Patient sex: M
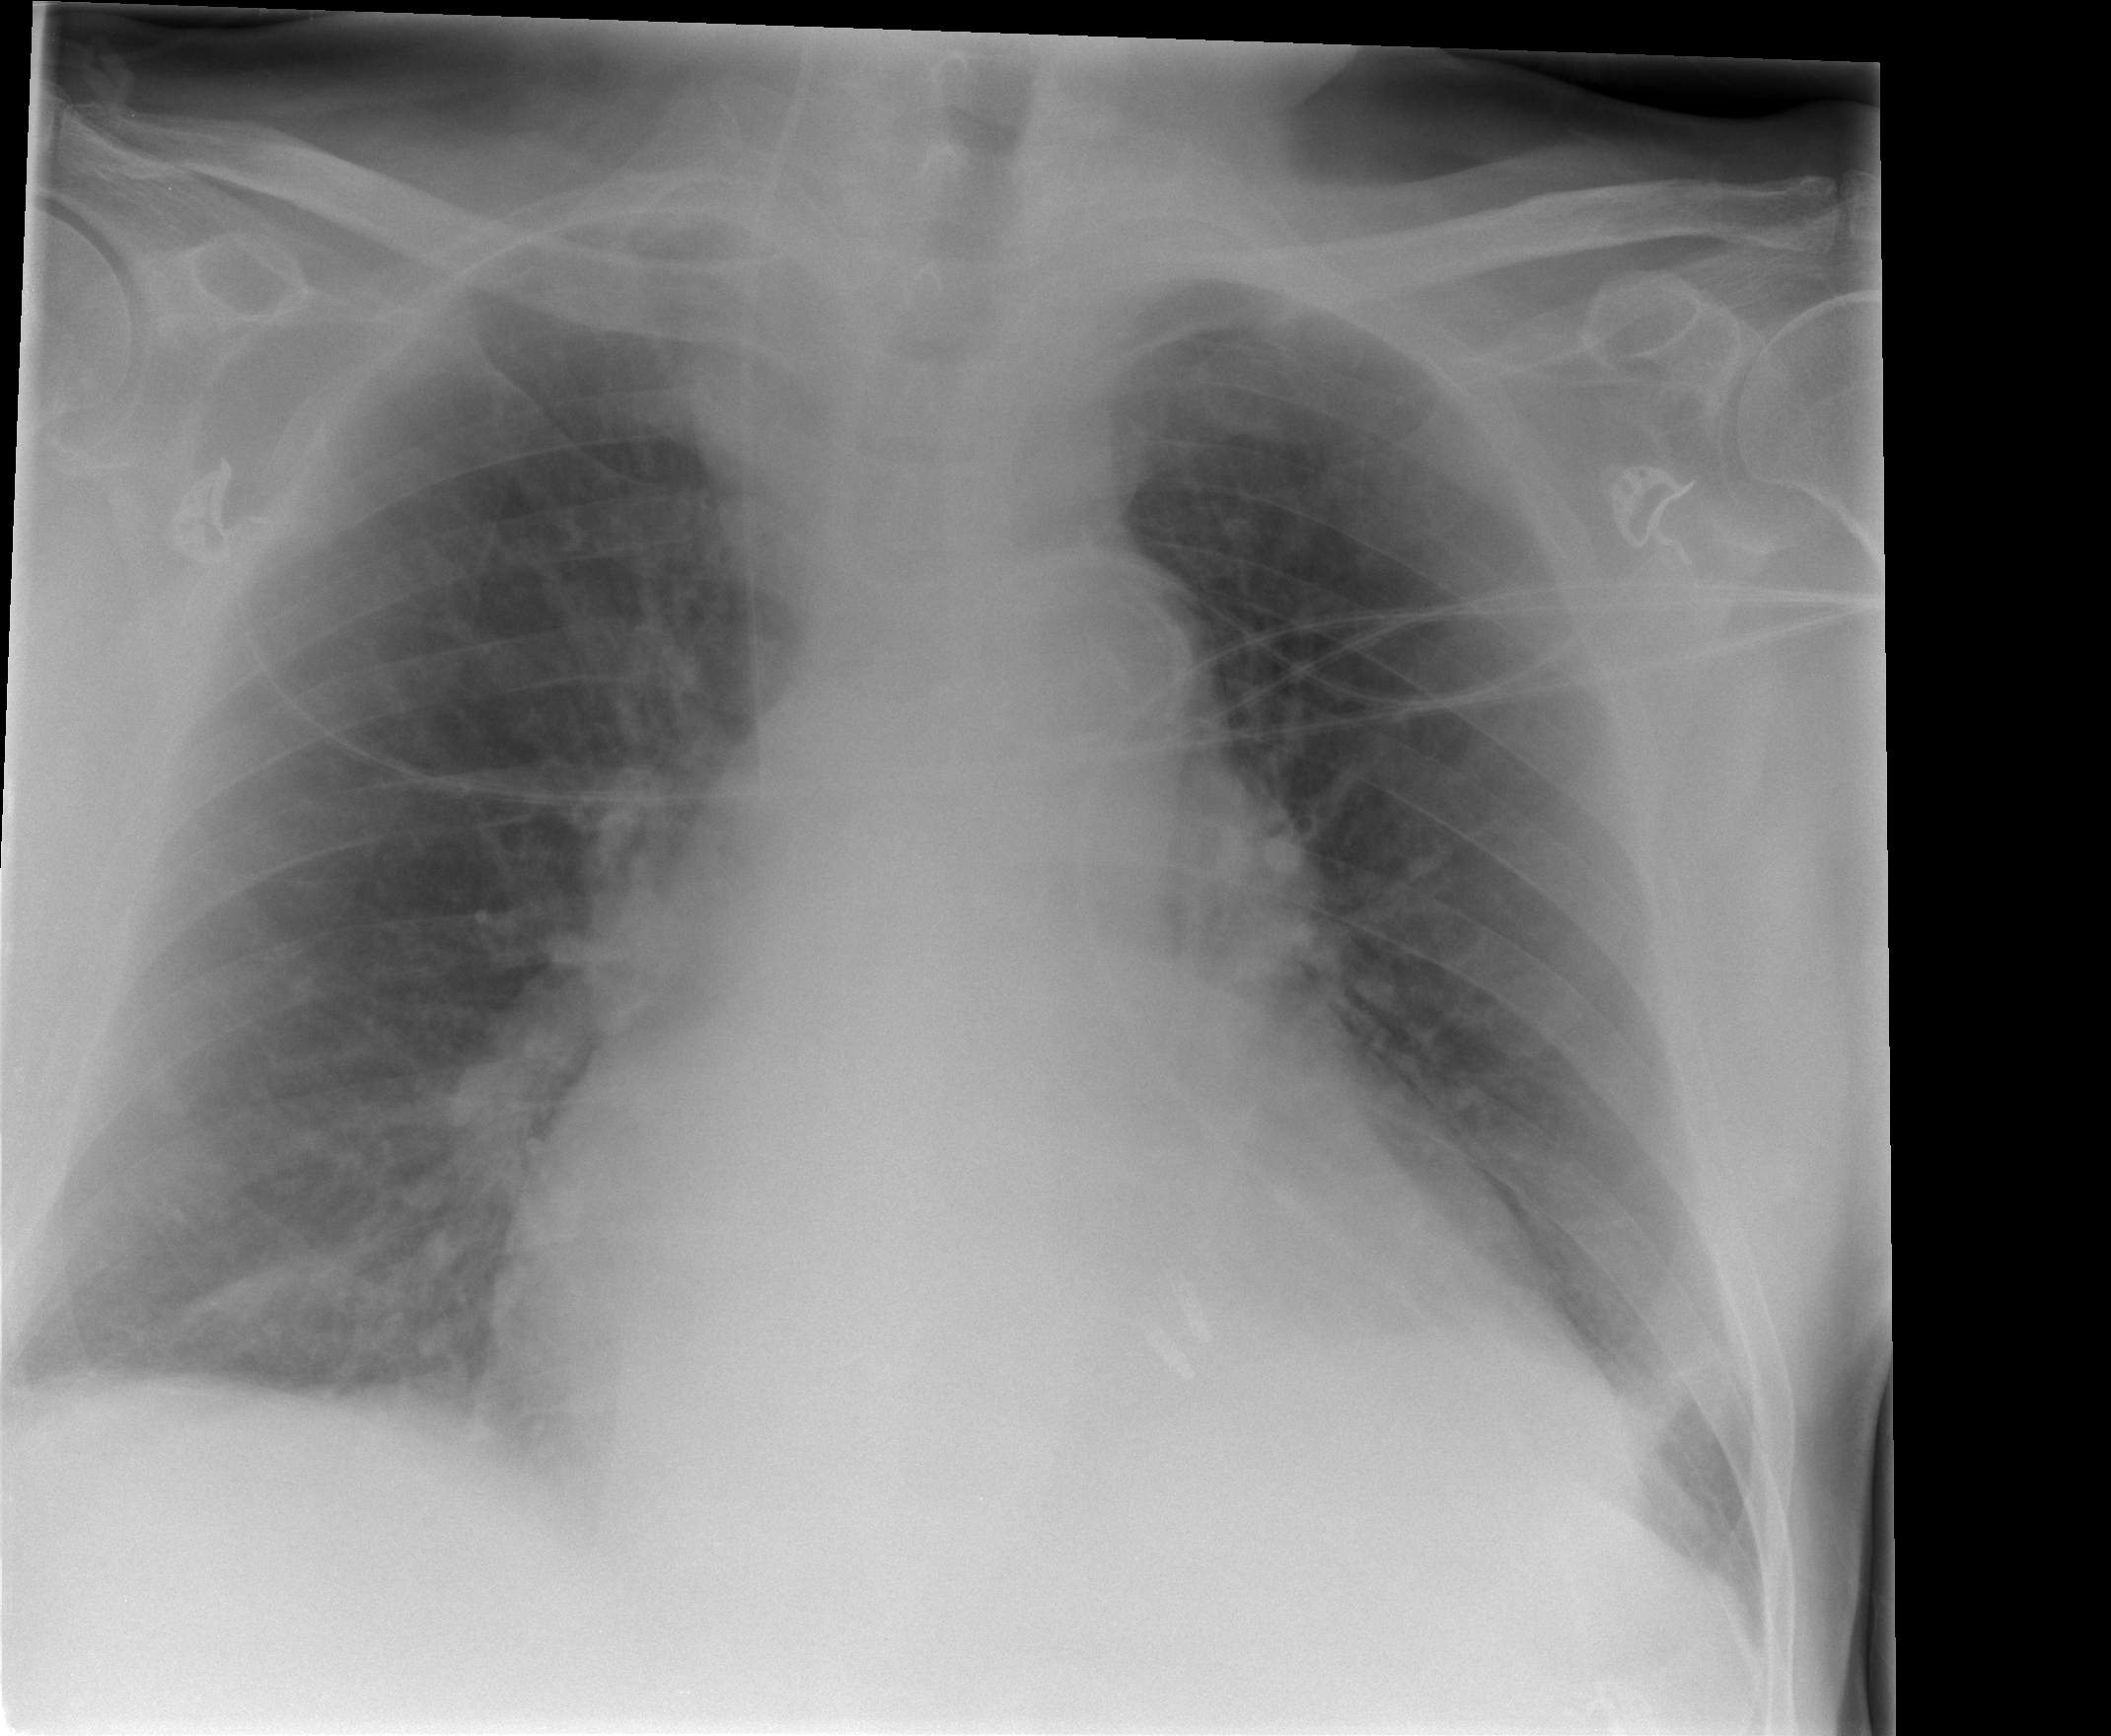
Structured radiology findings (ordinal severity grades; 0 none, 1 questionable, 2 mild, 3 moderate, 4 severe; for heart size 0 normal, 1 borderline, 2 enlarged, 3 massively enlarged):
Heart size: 2
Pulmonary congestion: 2
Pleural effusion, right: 2
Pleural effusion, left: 2
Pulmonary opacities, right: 0
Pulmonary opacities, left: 0
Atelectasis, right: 2
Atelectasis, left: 2